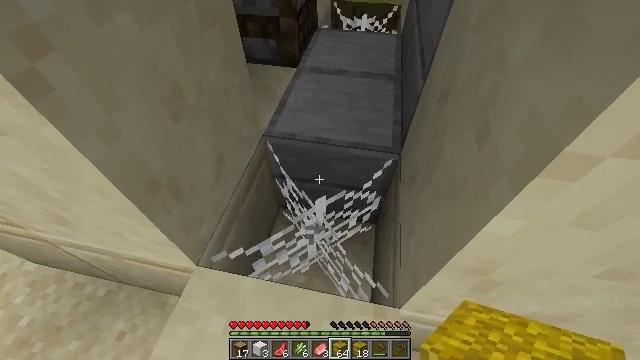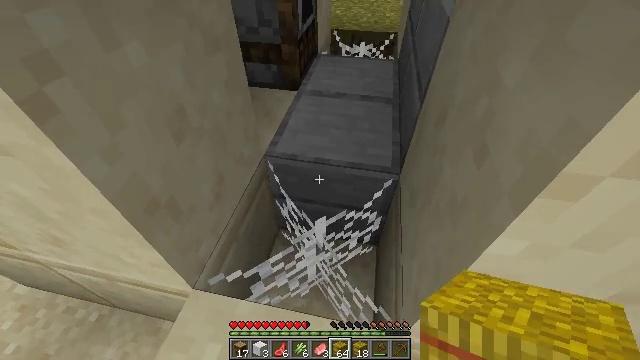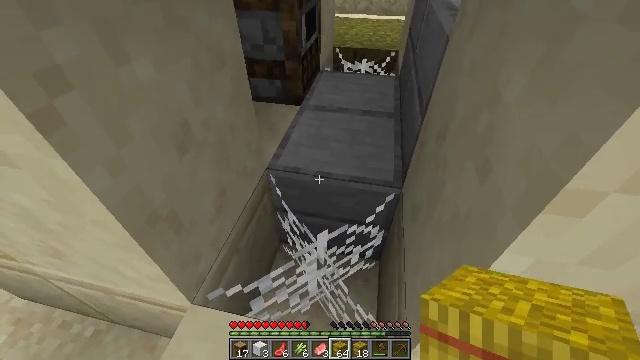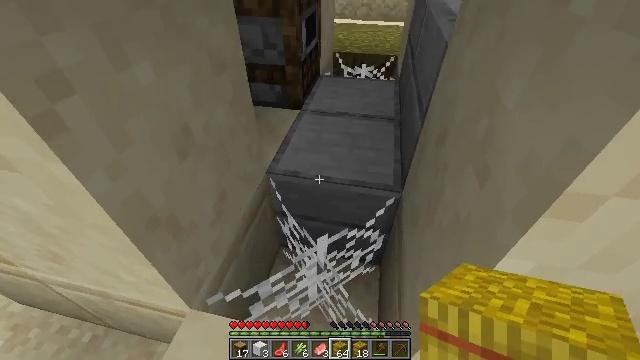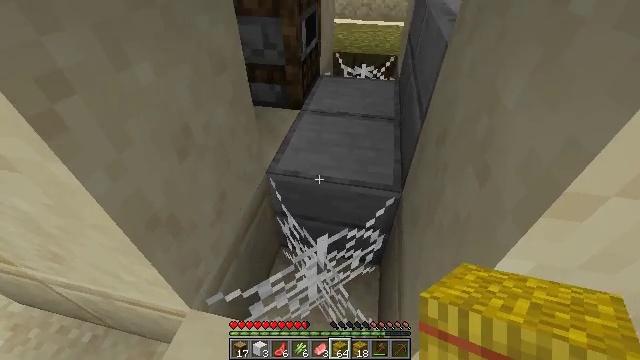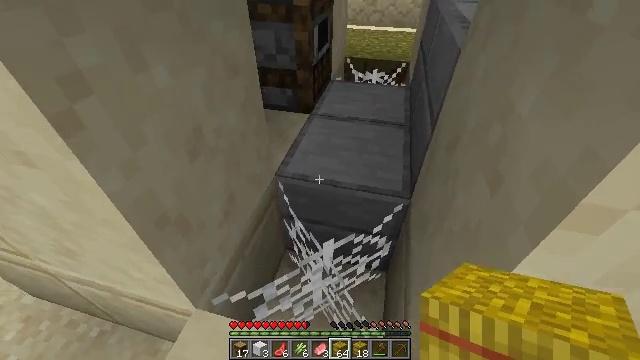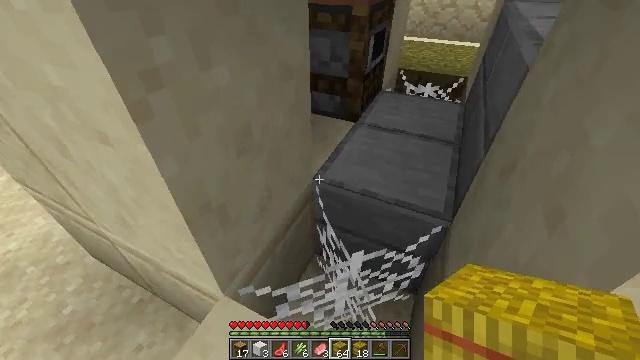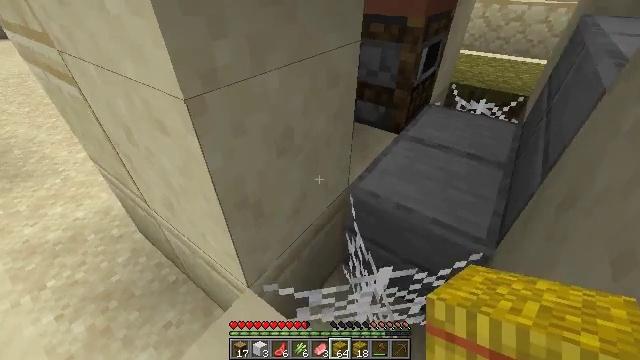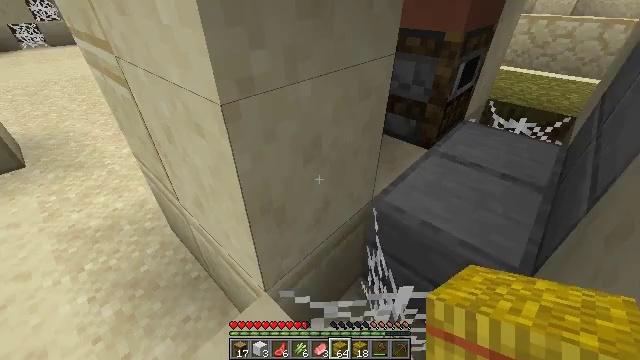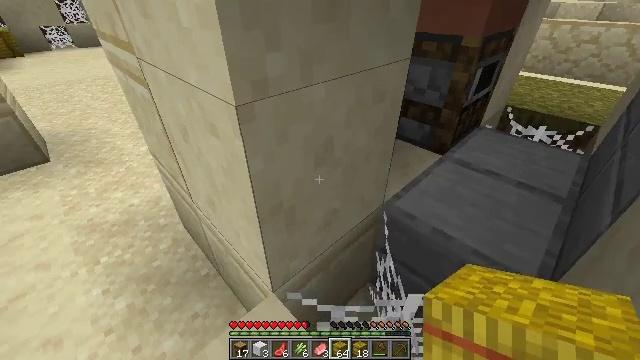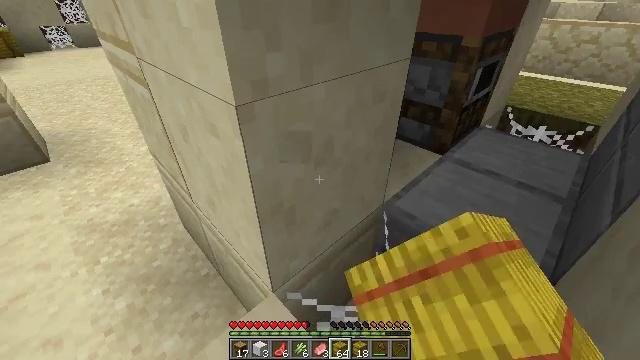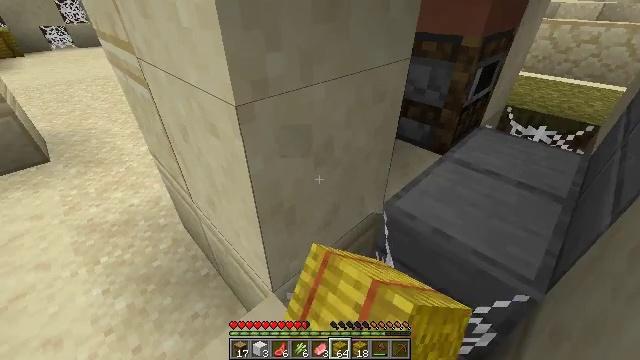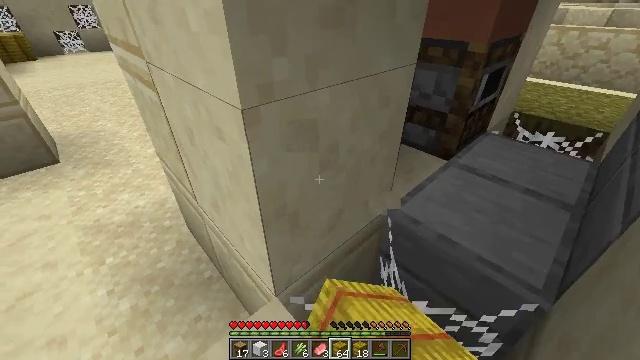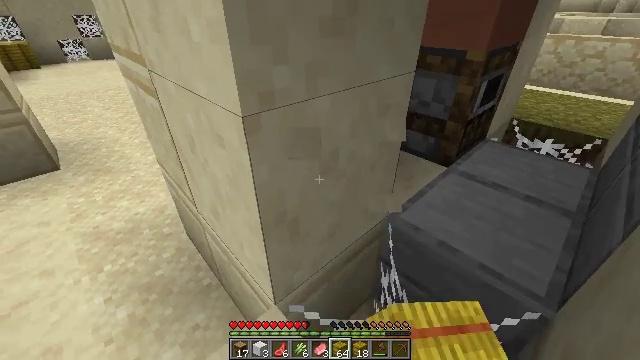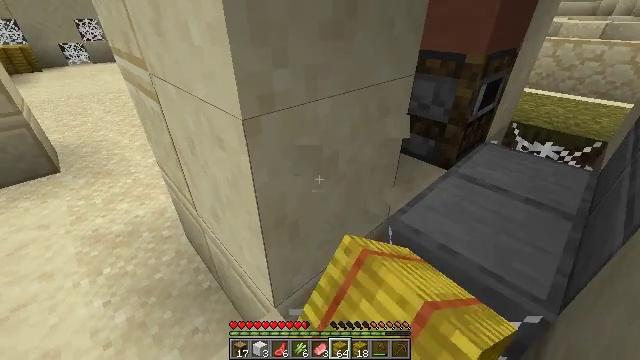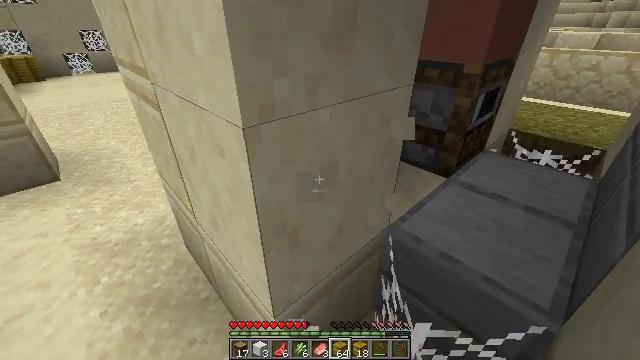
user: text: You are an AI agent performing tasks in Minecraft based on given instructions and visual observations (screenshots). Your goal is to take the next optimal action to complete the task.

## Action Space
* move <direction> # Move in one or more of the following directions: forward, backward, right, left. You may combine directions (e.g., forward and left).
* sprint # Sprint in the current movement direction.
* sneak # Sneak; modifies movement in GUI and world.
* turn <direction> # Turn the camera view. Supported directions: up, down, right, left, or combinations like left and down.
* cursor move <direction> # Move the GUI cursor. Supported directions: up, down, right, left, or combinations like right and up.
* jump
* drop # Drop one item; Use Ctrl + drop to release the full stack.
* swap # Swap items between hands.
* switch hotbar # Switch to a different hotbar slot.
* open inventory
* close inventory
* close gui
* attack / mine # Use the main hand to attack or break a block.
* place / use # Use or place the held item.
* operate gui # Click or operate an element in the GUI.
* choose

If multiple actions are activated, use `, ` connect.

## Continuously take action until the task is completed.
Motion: motion action
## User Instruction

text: Mine smooth sandstone using a pickaxe.
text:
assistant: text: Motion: sneak, turn up
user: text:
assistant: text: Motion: sneak, turn up
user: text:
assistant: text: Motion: sneak
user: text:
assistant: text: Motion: sneak
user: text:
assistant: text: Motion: sneak, turn left
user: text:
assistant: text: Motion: sneak, turn left and up
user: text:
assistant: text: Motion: sneak, turn left and up
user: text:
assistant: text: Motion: sneak, turn left and up
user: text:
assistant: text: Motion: sneak, turn left, attack / mine
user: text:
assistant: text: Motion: sneak, attack / mine
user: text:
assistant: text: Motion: sneak, attack / mine
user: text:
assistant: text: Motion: sneak, turn left, attack / mine
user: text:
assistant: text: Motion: sneak, turn up, attack / mine
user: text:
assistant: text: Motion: sneak
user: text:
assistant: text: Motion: sneak, turn up
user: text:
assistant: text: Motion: sneak, turn up
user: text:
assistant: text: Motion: sneak, turn left and up
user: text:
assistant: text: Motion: sneak, turn left and up
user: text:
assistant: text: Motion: sneak, turn left and up
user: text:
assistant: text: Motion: sneak, turn left and up
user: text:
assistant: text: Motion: sneak
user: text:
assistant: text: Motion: sneak
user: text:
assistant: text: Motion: sneak
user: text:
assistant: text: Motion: no_op
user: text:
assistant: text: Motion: no_op
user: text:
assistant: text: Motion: no_op
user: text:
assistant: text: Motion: no_op
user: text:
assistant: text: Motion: no_op
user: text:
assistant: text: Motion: no_op
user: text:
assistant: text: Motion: sneak